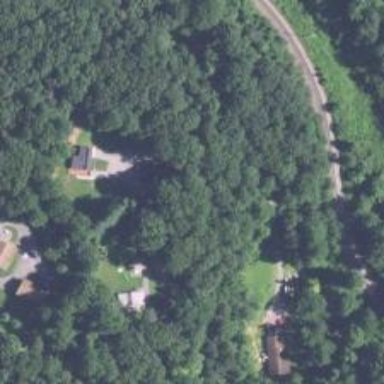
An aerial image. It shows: Driveway leading to service road.